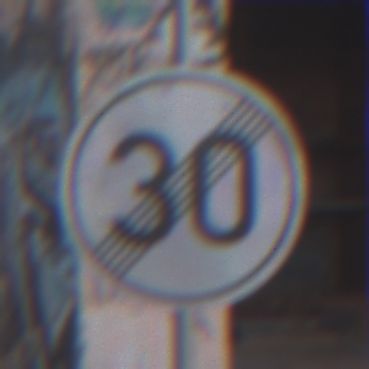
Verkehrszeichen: EndeGeschwindigkeit30
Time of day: SunriseSunset
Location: Outdoor (Suburban)
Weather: PartlyCloudy
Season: NotSpecified
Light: Natural